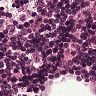
Metastatic tissue present: no